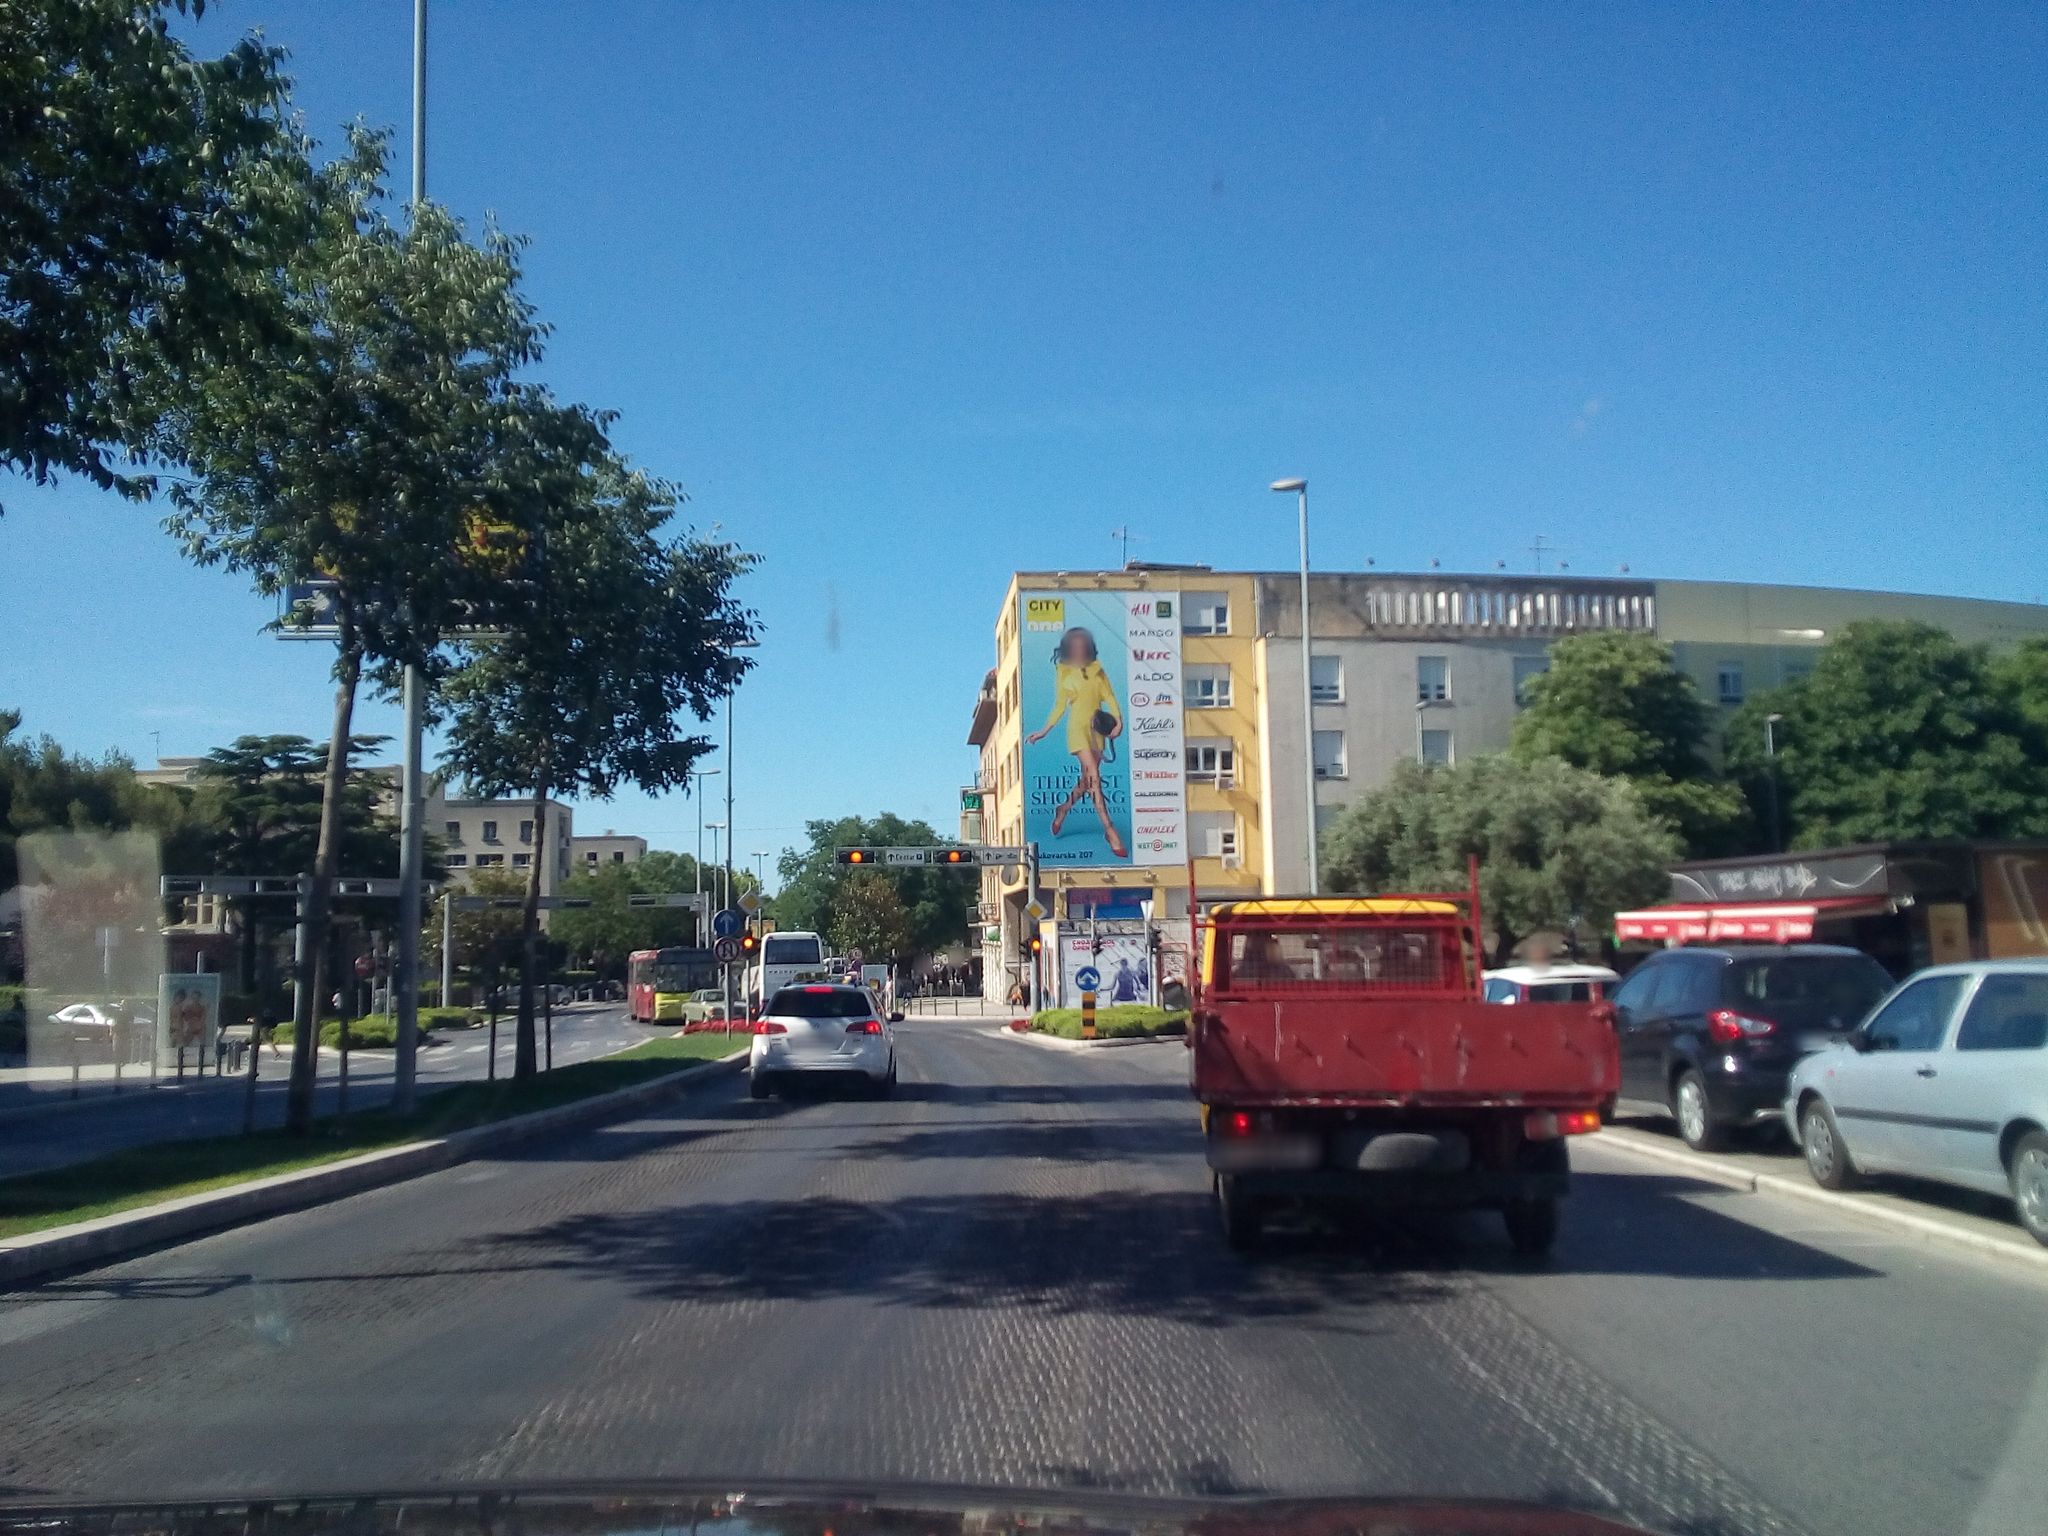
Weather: clear
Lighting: day
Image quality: good
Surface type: driving surface
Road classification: tertiary
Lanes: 2
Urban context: urban centre
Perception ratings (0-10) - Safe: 1.88, Lively: 8.51, Beautiful: 1.29, Boring: 4.68, Depressing: 7.43, Wealthy: 7.48